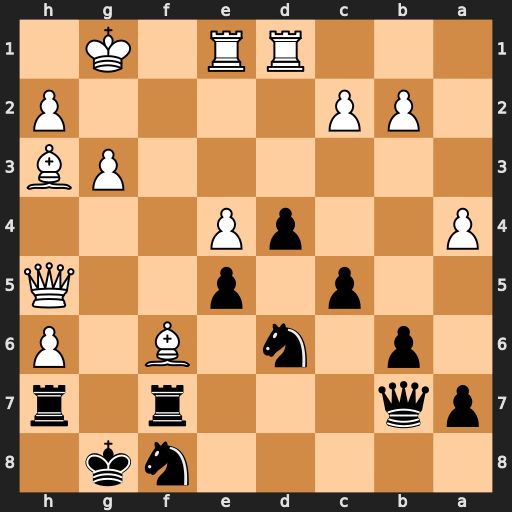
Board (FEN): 5nk1/pq3r1r/1p1n1B1P/2p1p2Q/P2pP3/6PB/1PP4P/3RR1K1
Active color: b
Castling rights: -
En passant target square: -
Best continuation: Rxf6 Qg5+ Rg6